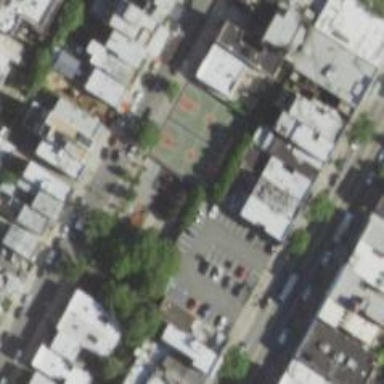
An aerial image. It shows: Basketball court with asphalt surface.